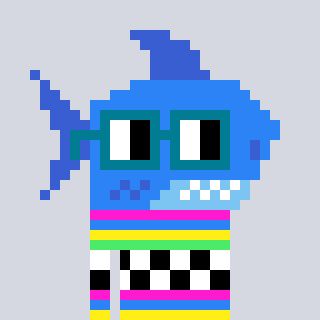
a pixel art character with square dark green glasses, a shark-shaped head and a gunk-colored body on a cool background